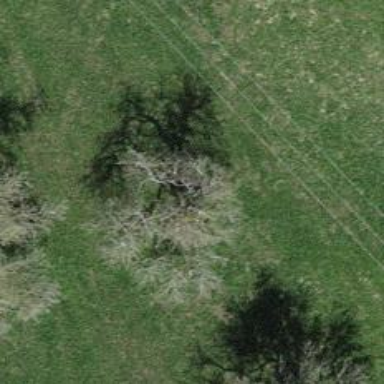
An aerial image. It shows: Beautiful tree in nature.